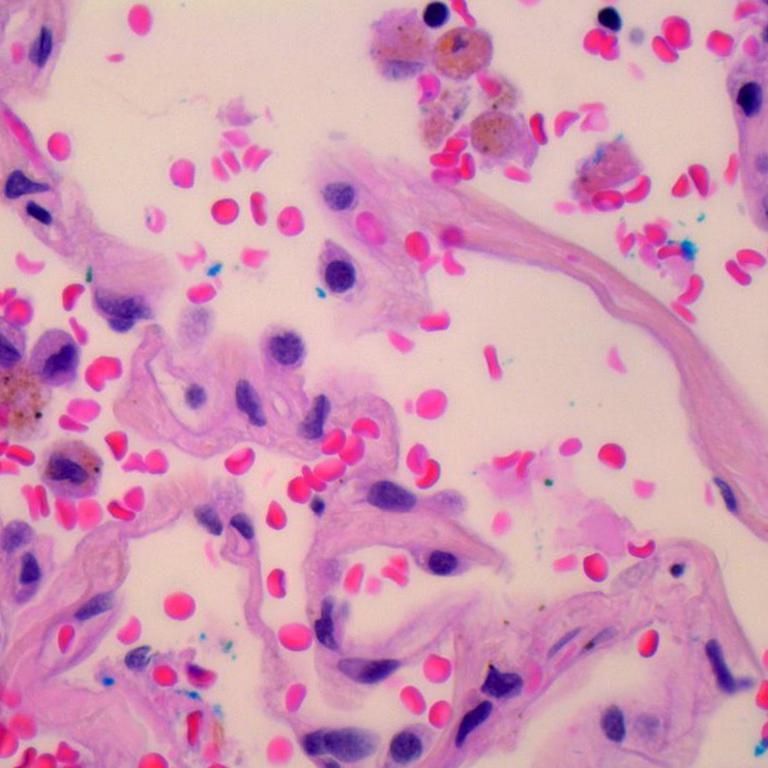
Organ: lung
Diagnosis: benign